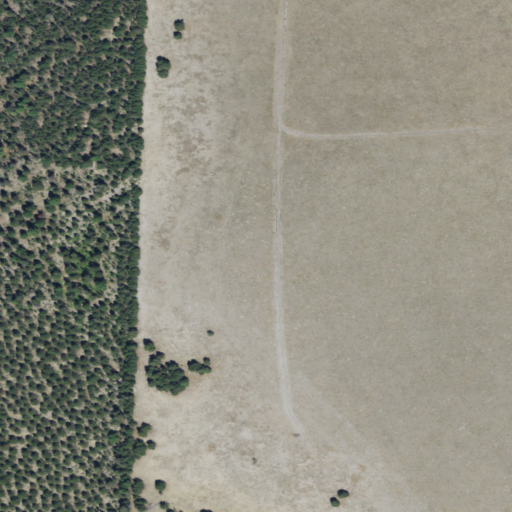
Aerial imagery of plain(s) in Oregon named South Flat containing herbaceous wetlands, evergreen forest, and shrub